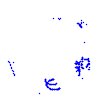
Particle: proton